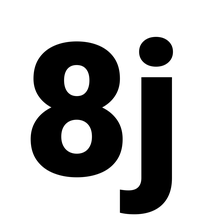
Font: Roboto_Black